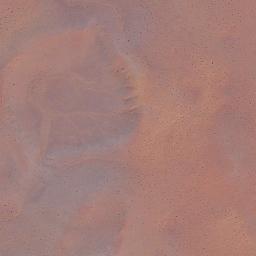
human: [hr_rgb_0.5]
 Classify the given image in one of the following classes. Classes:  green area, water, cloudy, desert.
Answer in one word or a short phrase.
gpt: desert